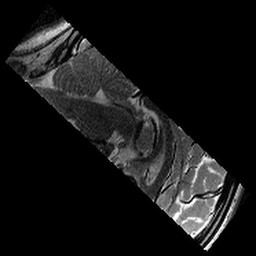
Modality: T2w
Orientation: sagittal
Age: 12
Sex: female
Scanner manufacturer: siemens
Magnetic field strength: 3 T
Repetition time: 7.7 s
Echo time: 0.09 s